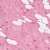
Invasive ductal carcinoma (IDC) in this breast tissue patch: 0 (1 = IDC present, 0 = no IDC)